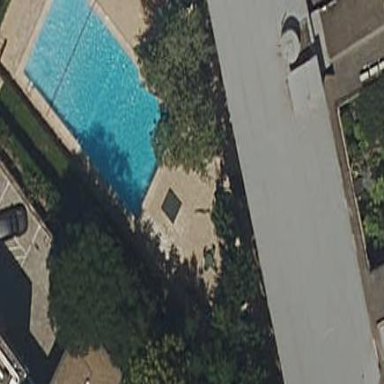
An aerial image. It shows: Swimming pool located in leisure land.